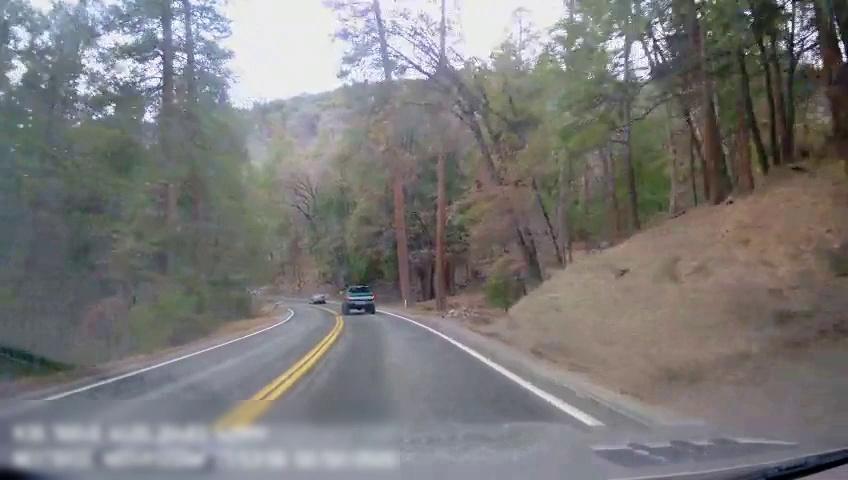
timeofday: Day
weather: Sunny
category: Drivable Space
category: Vehicles | Car
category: Vehicles | Truck
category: Lanes | Current Lane
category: Lanes | Current Lane
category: Lanes | Alternate Lane